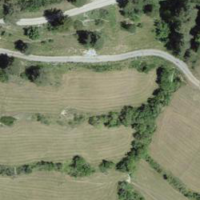
EUNIS habitat code: 24
Species observed at this site:
Vincetoxicum hirundinaria
Arctostaphylos uva-ursi